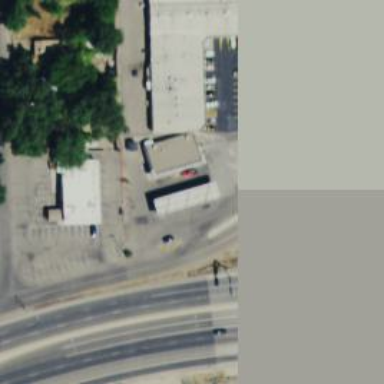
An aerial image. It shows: Convenience shop.